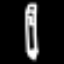
Label: pencil